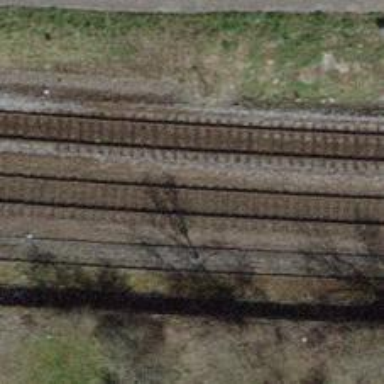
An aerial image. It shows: Railway track with single rail.